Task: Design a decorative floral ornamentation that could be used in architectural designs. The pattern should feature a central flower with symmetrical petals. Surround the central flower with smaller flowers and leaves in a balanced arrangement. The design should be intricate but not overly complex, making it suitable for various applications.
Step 69:
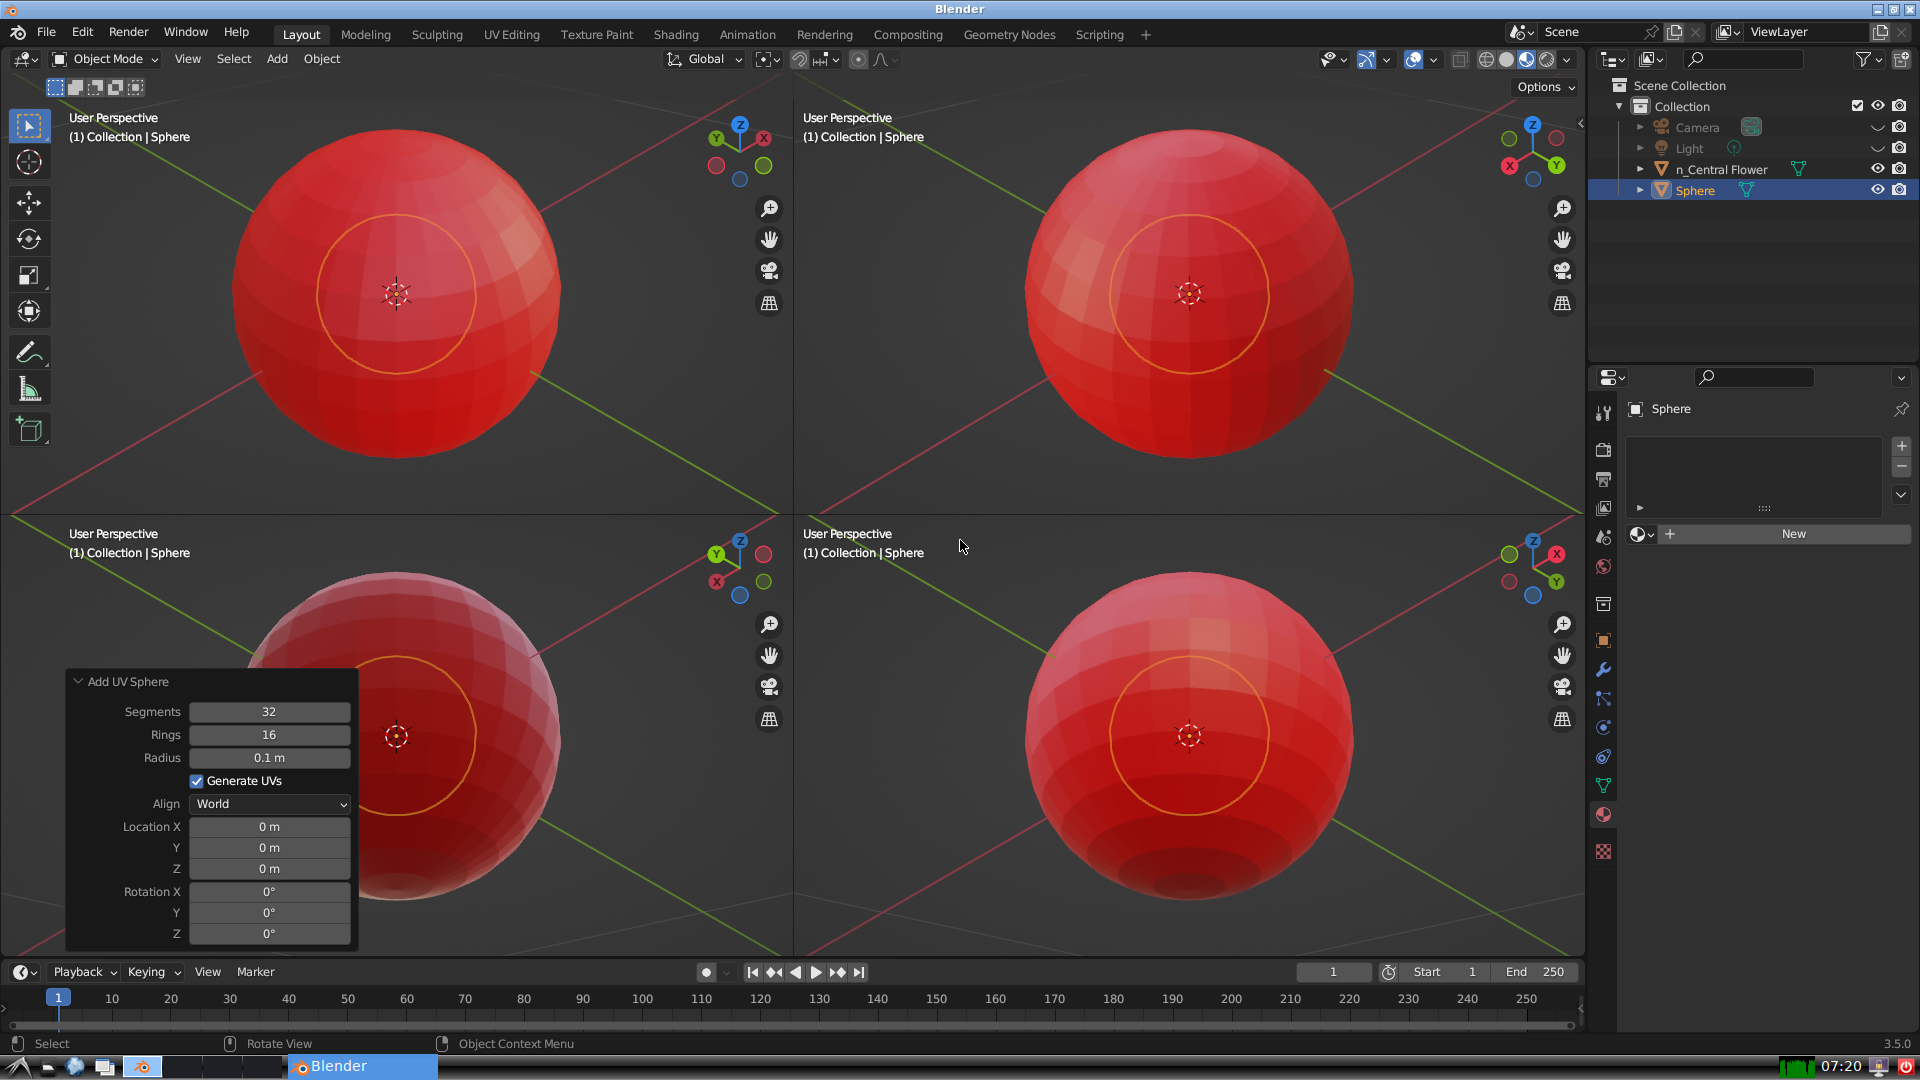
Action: {"key_press": ['Ctrl, Home']}